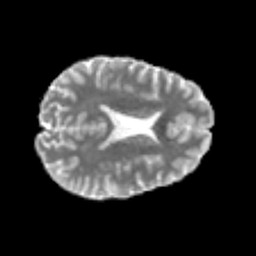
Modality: MD
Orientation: axial
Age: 37
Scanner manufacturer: philips
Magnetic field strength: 3 T
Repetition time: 8.61 s
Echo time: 0.1268 s